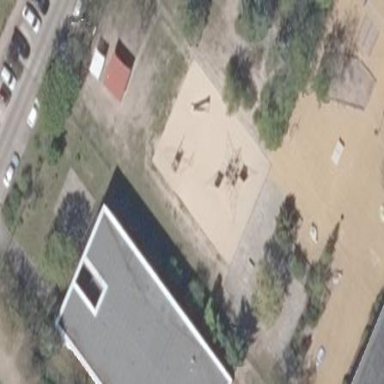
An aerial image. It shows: Playground area for leisure activities on the land.